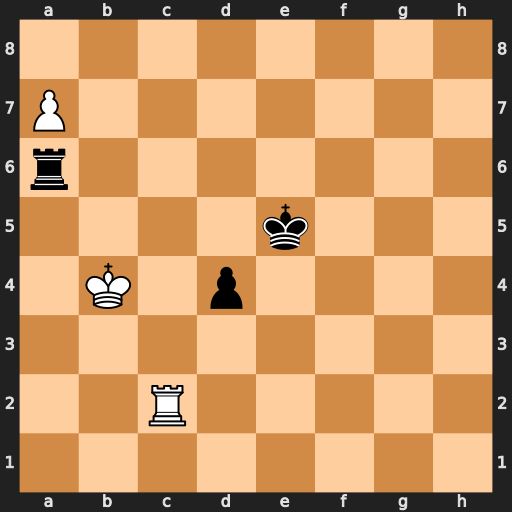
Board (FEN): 8/P7/r7/4k3/1K1p4/8/2R5/8
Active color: w
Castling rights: -
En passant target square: -
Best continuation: Rc5+ Kf4 Ra5 Rxa7 Rxa7